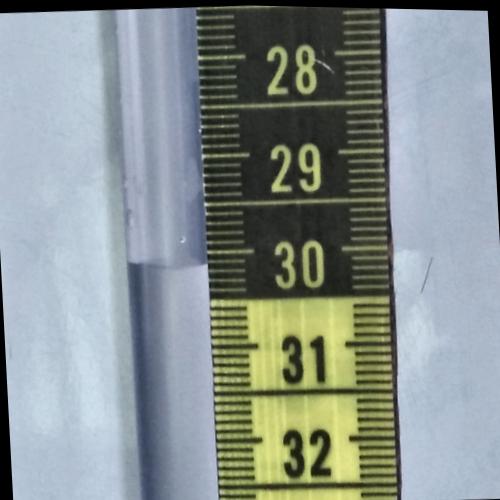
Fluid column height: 30.1 cm